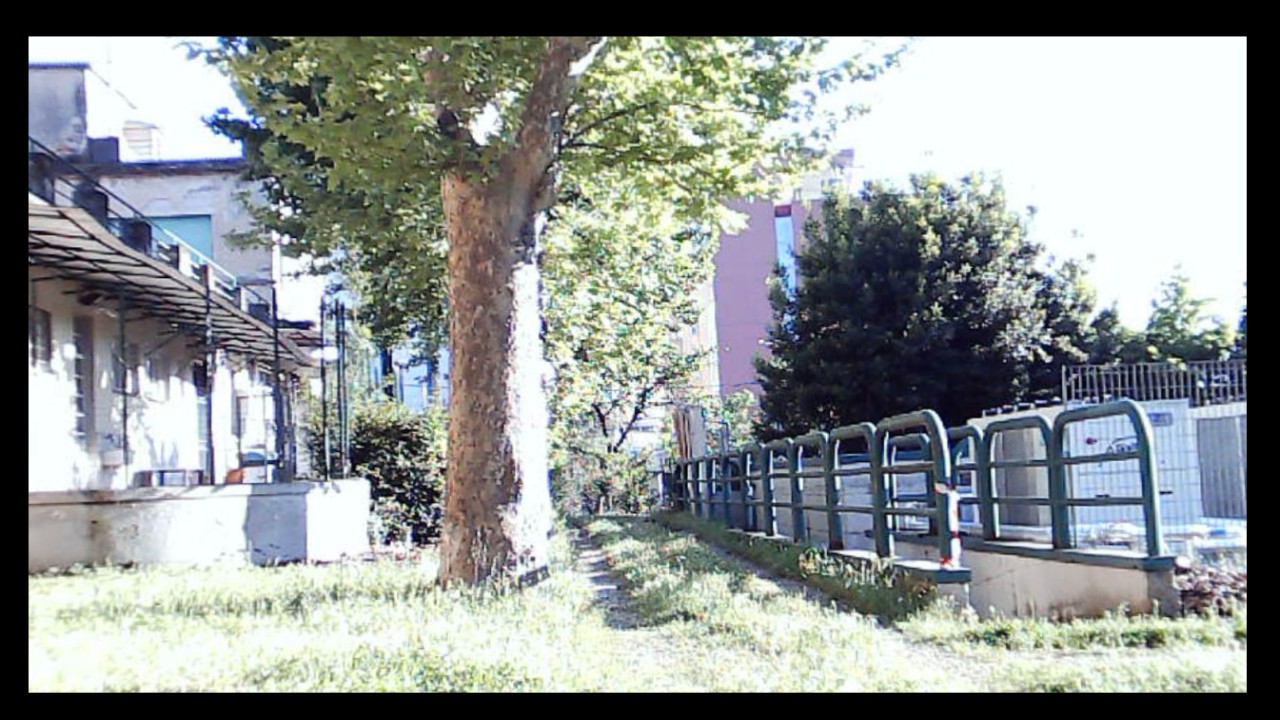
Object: Betafpv air75